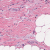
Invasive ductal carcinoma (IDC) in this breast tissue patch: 0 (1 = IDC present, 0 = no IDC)